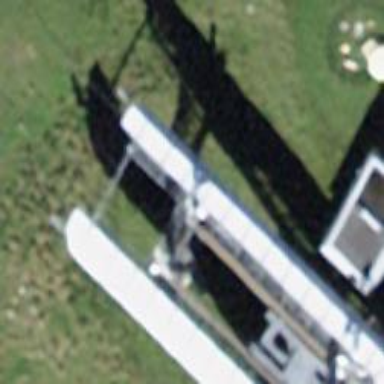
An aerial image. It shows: Man-made mast used for communication purposes.